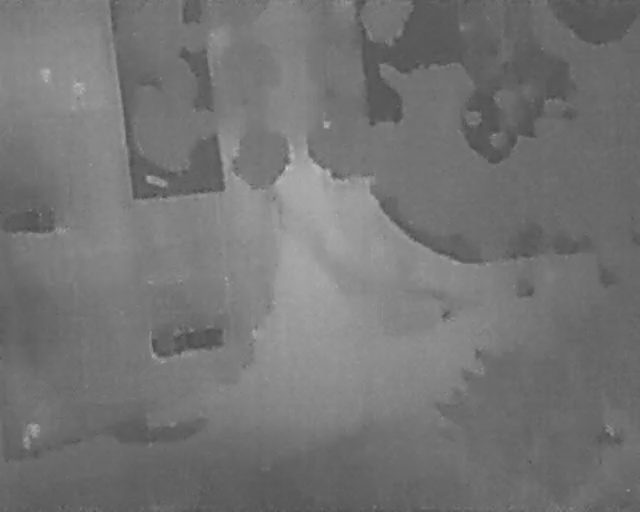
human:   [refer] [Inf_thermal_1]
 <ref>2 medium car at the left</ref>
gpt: <box>[[26, 58, 32, 73, 172], [2, 37, 6, 48, 2]]</box>